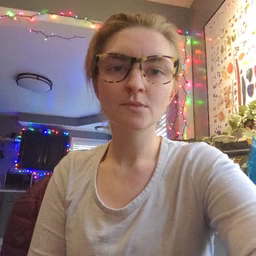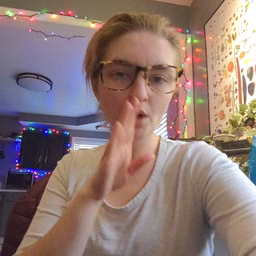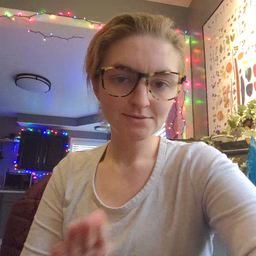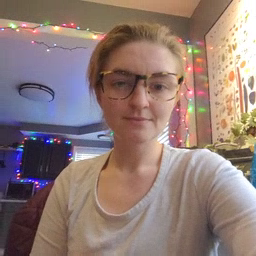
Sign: quiet